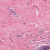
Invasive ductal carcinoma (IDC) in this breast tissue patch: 0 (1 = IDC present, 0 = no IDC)